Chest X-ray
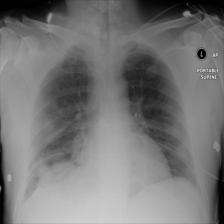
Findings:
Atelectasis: negative
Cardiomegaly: negative
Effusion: negative
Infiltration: negative
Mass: negative
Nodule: negative
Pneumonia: negative
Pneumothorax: negative
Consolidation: negative
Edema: negative
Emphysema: negative
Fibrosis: negative
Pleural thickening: negative
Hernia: negative